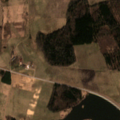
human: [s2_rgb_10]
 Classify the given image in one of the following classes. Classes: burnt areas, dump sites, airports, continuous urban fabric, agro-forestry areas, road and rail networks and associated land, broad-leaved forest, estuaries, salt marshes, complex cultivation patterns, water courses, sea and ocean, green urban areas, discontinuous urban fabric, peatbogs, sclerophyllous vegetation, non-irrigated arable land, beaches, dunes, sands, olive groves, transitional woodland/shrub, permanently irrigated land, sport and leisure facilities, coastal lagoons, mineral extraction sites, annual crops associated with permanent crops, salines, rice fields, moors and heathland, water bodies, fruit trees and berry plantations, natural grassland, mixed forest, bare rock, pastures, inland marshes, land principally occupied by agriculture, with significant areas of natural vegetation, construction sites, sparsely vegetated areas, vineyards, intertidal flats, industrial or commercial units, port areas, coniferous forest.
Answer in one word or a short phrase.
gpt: non-irrigated arable land, pastures, complex cultivation patterns, land principally occupied by agriculture, with significant areas of natural vegetation, coniferous forest, mixed forest, water bodies